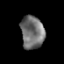
Tissue: prostate
Cell type: T cells
Senescence score: 0.3205
Nuclear area (px): 749
Mean DAPI intensity: 112.762